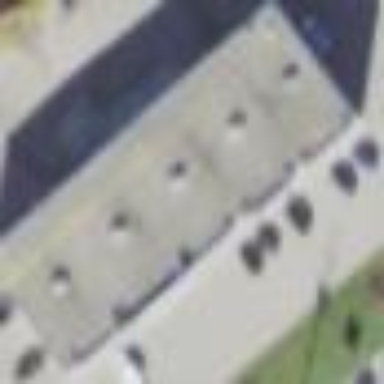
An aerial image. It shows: Commercial building.